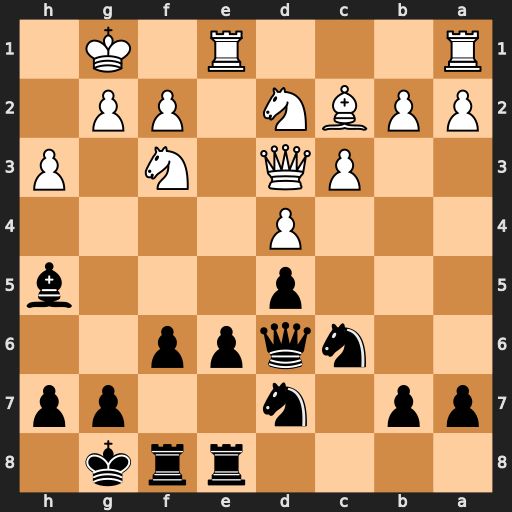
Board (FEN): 4rrk1/pp1n2pp/2nqpp2/3p3b/3P4/2PQ1N1P/PPBN1PP1/R3R1K1
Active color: b
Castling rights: -
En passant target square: -
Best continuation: Bg6 Qb5 Bxc2